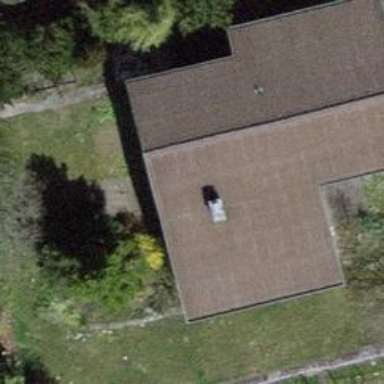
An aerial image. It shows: Building with tile roof.